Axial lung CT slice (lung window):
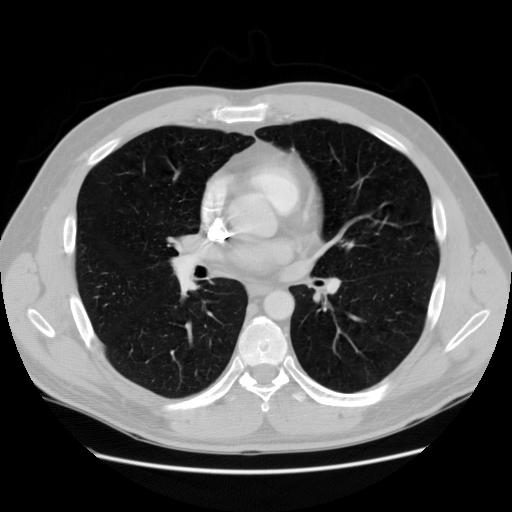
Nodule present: no